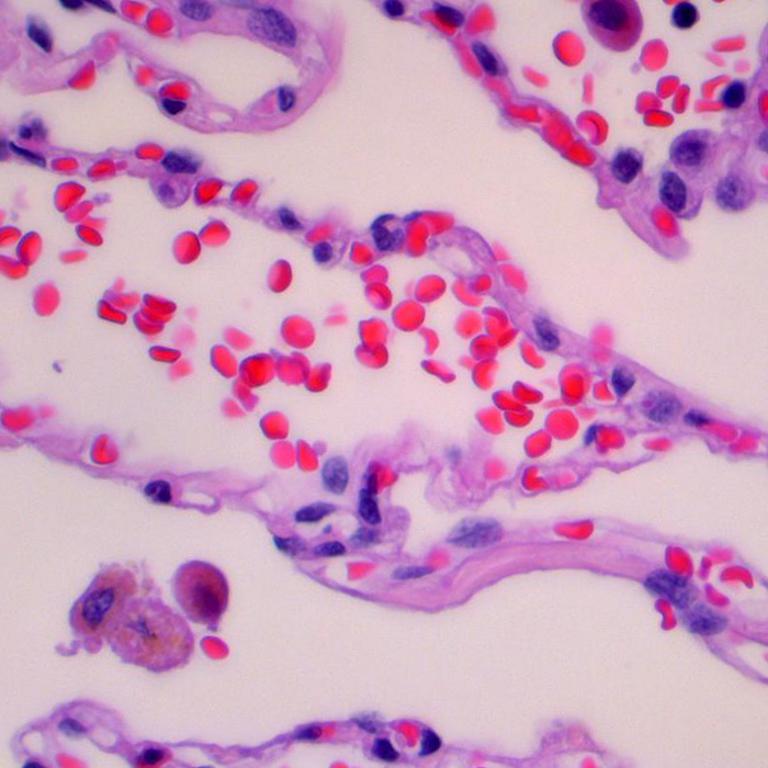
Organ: lung
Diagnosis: benign